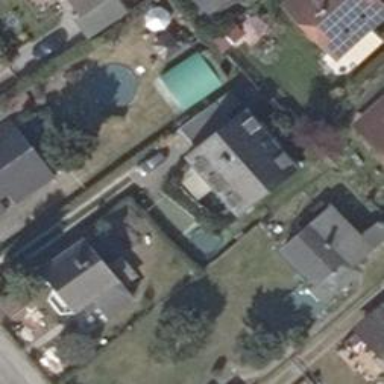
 made of roof tiles. The building is white with black roof."